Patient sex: M
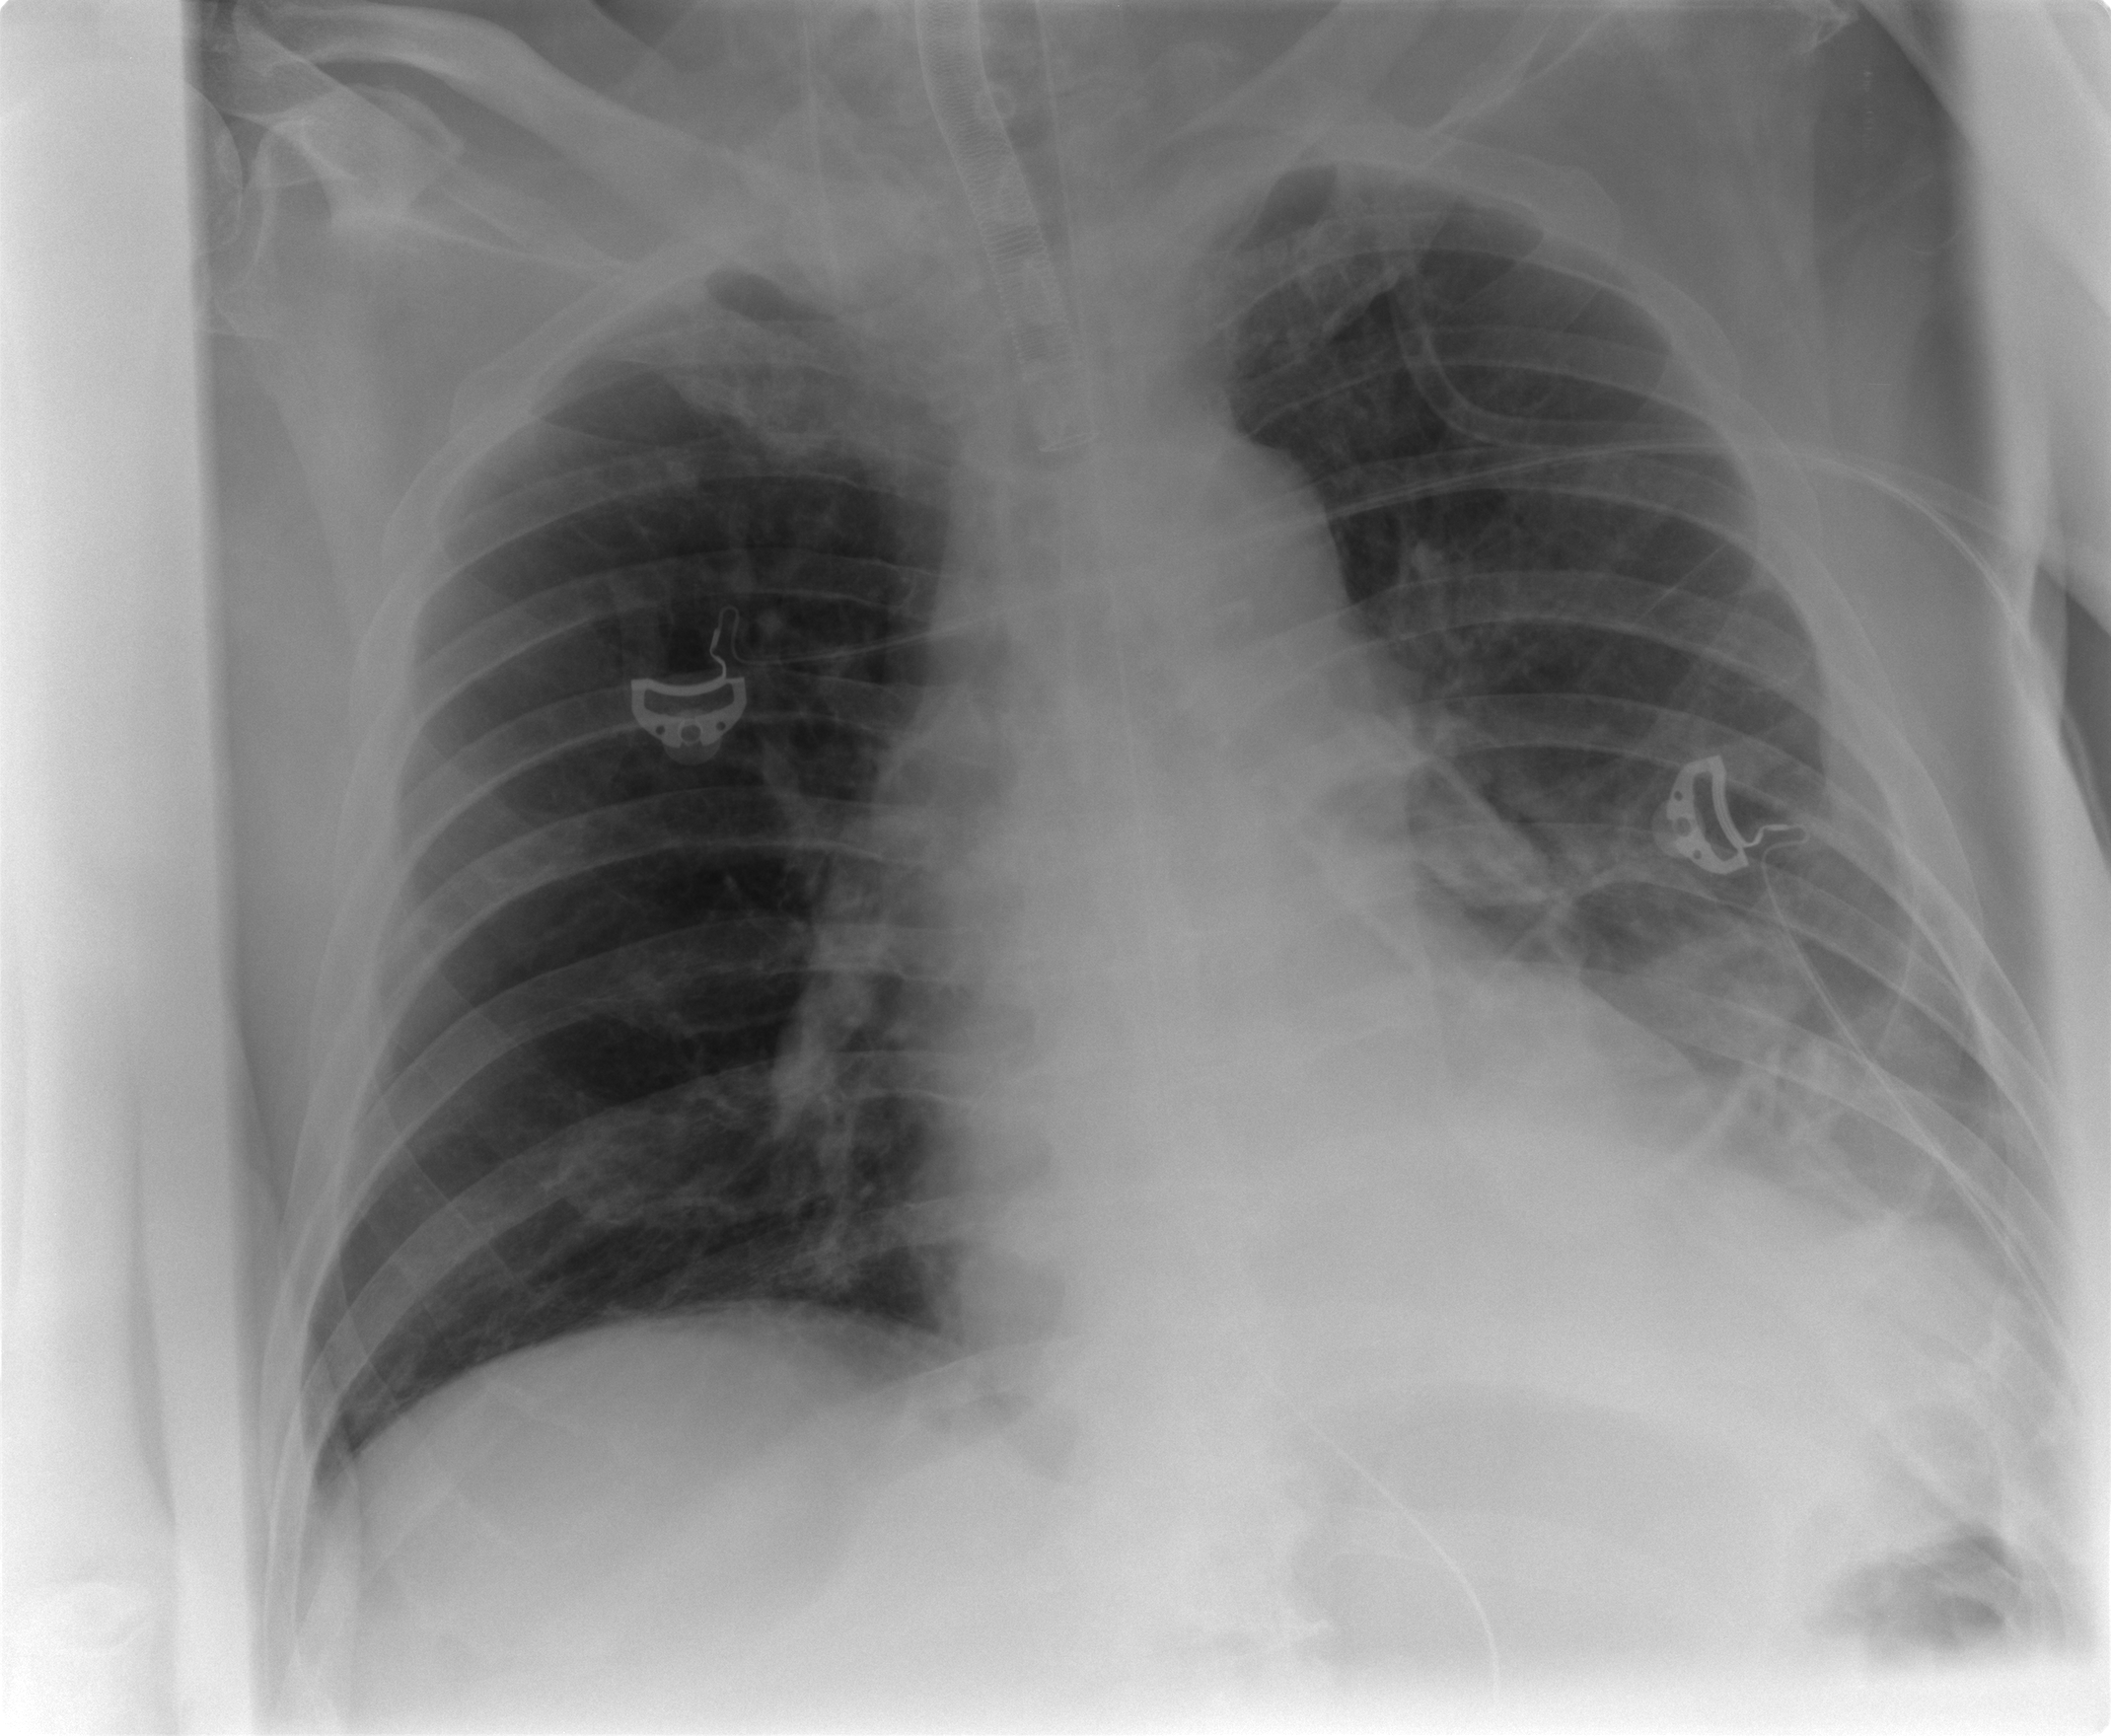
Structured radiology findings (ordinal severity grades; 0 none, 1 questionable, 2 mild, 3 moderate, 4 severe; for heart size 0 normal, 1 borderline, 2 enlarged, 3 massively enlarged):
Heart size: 1
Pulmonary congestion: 0
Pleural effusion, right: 0
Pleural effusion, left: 2
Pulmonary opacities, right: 0
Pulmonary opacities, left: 3
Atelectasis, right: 0
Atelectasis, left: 2